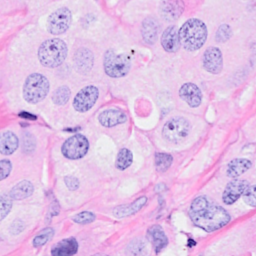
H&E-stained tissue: Breast